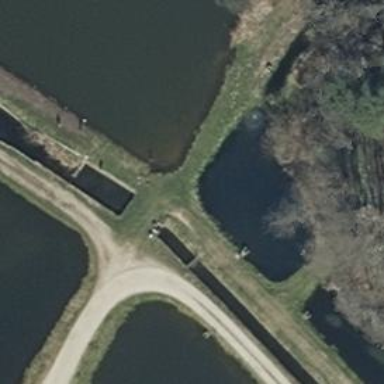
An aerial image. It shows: Weir along the waterway.